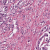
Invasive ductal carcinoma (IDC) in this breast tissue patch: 1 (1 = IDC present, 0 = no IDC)